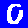
Digit: 0